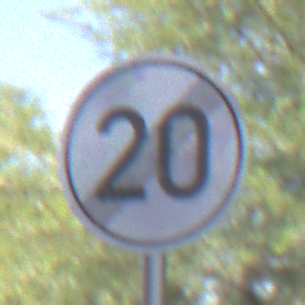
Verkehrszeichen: EndeGeschwindigkeit20
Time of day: Midday
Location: Roofed (Underpass)
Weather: Clear
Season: NotSpecified
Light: Natural